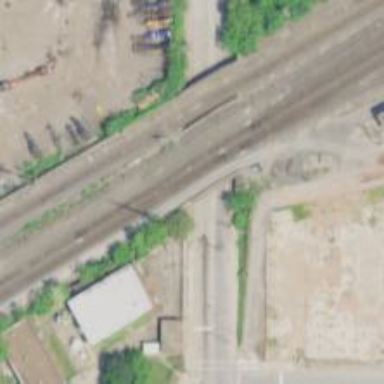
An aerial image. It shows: Junction on the railway.